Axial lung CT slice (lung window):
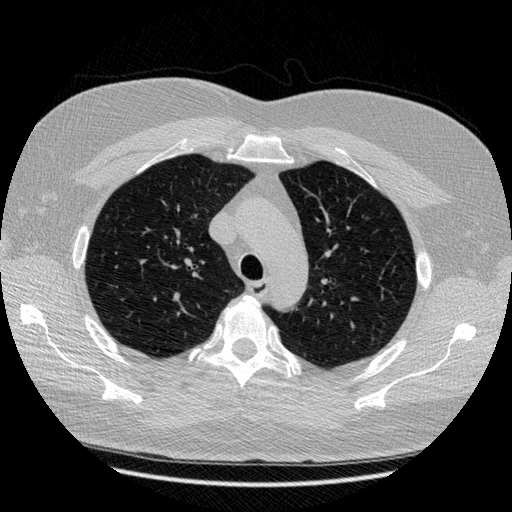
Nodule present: no